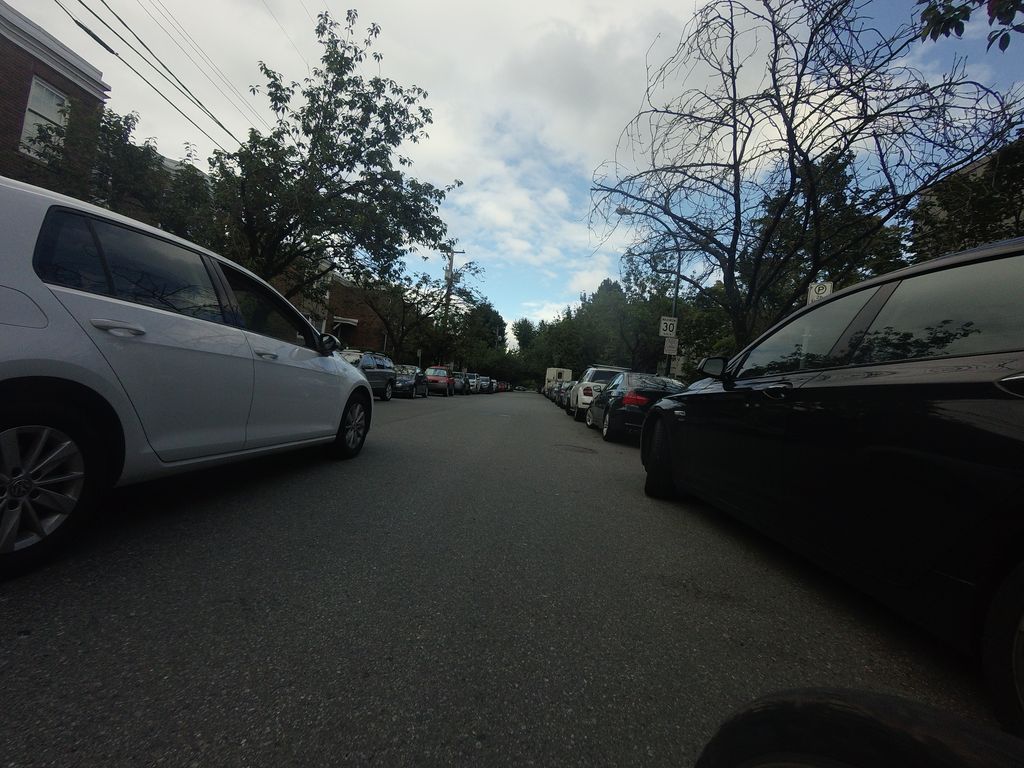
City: vancouver